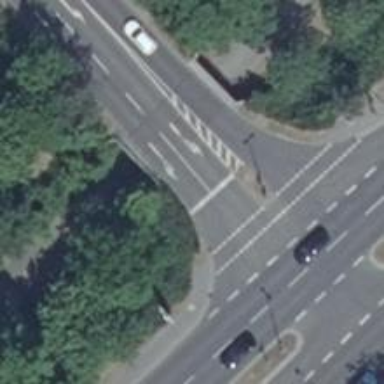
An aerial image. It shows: Road with traffic signals.